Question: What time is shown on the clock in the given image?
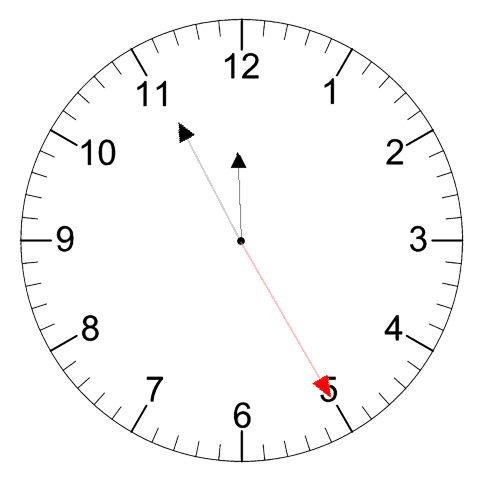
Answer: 11:55:25